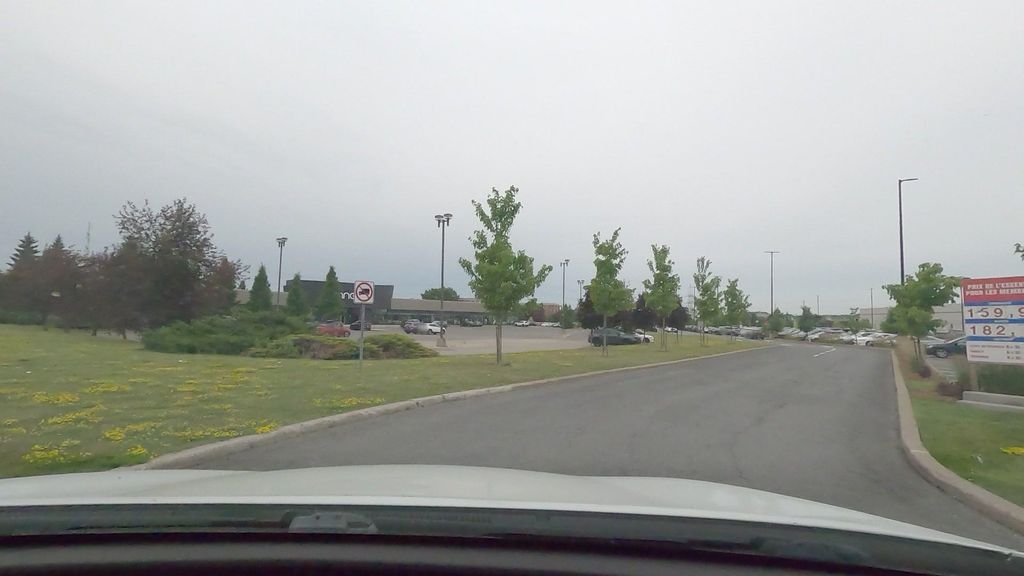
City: montreal